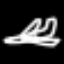
Label: airplane